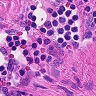
Metastatic tissue present: no